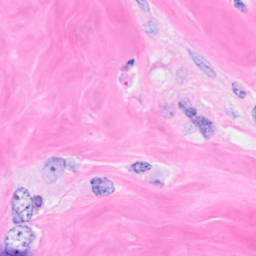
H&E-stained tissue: Breast